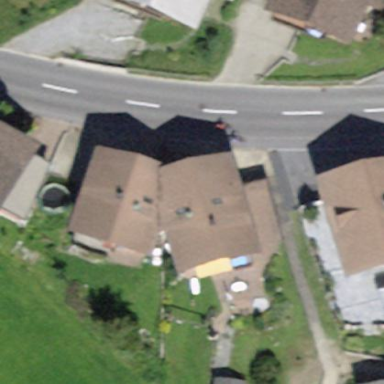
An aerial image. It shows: Terrace building.